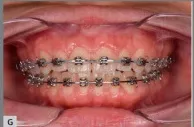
G-L) Completion of maxillary molar distalization.
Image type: medical_photograph (oral_photograph)